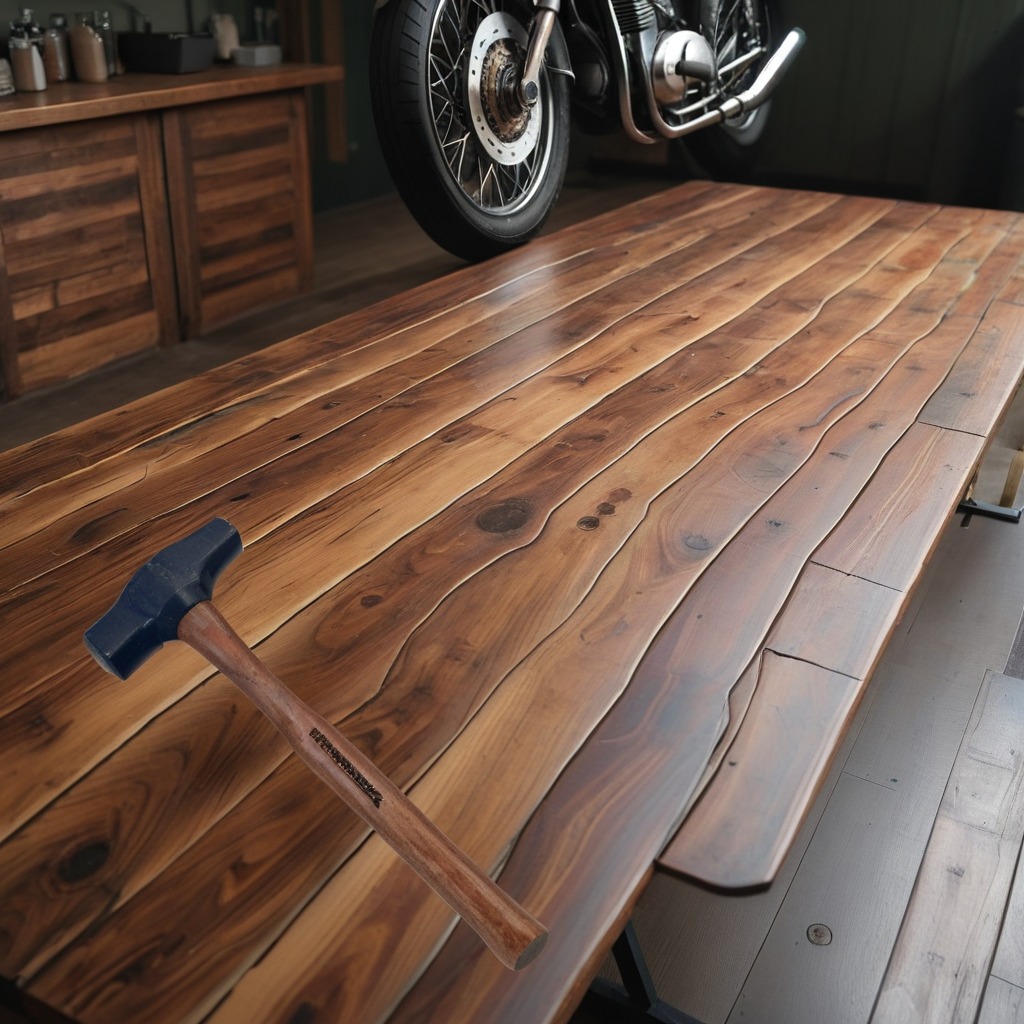
A hammer is lying on the wooden table in the vintage motorcycle garage.